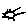
Label: sun